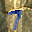
Label: 7